Question: I am using 'ggline()' function from 'ggpubr' to create a line plot with mean and SD.
I would like to increase the thickness of my shapes. in 'ggplot' it's usually done through 'geom_point(stroke=)' but it doesn't work with 'ggline'!
Does anyone has an idea how to do it?
'''
ggline(iris, x = "Species", y = "Sepal.Length", add = "mean_se",
color = "Species",shape = 7,size = 1,point.size=3,palette = c("black", "blue","red"),width=10,geom_point(stroke=1)
)
'''
I would like to have the squares thicker:

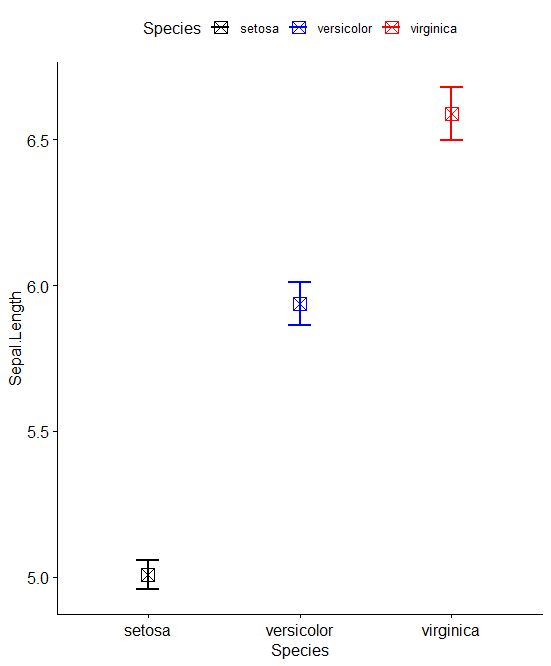
Answer: You might need to update the geom defaults.. don't really see a way to
First something to keep the defaults, so that you can restore them (from <URL>:
'''
library(ggplot2)
library(purrr)
geom_aes_defaults <- function() {
geom_names <- apropos("^Geom", ignore.case = FALSE)
geoms <- mget(geom_names, env = asNamespace("ggplot2"))
map(geoms, ~ .$default_aes)
}
old = geom_aes_defaults()$GeomPoint
'''
Now for your plot:
'''
update_geom_defaults("point", list(stroke = 1.5))
ggline(iris, x = "Species", y = "Sepal.Length", add = "mean_se",
color = "Species",shape = 7,size = 1,point.size=3,
palette = c("black", "blue","red"),width=10
)
'''
And we restore the default:
'''
update_geom_defaults("point", list(stroke = old$stroke))
# you can also do
#update_geom_defaults("point", list(stroke = 1))
'''